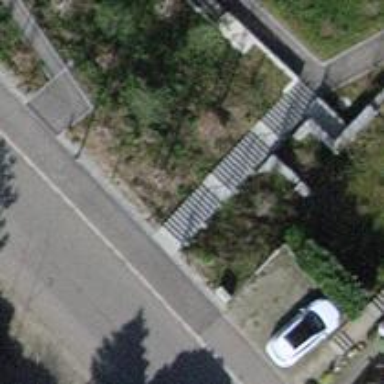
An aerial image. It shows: Concrete steps.